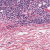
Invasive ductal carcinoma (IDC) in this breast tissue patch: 1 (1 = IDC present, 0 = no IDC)